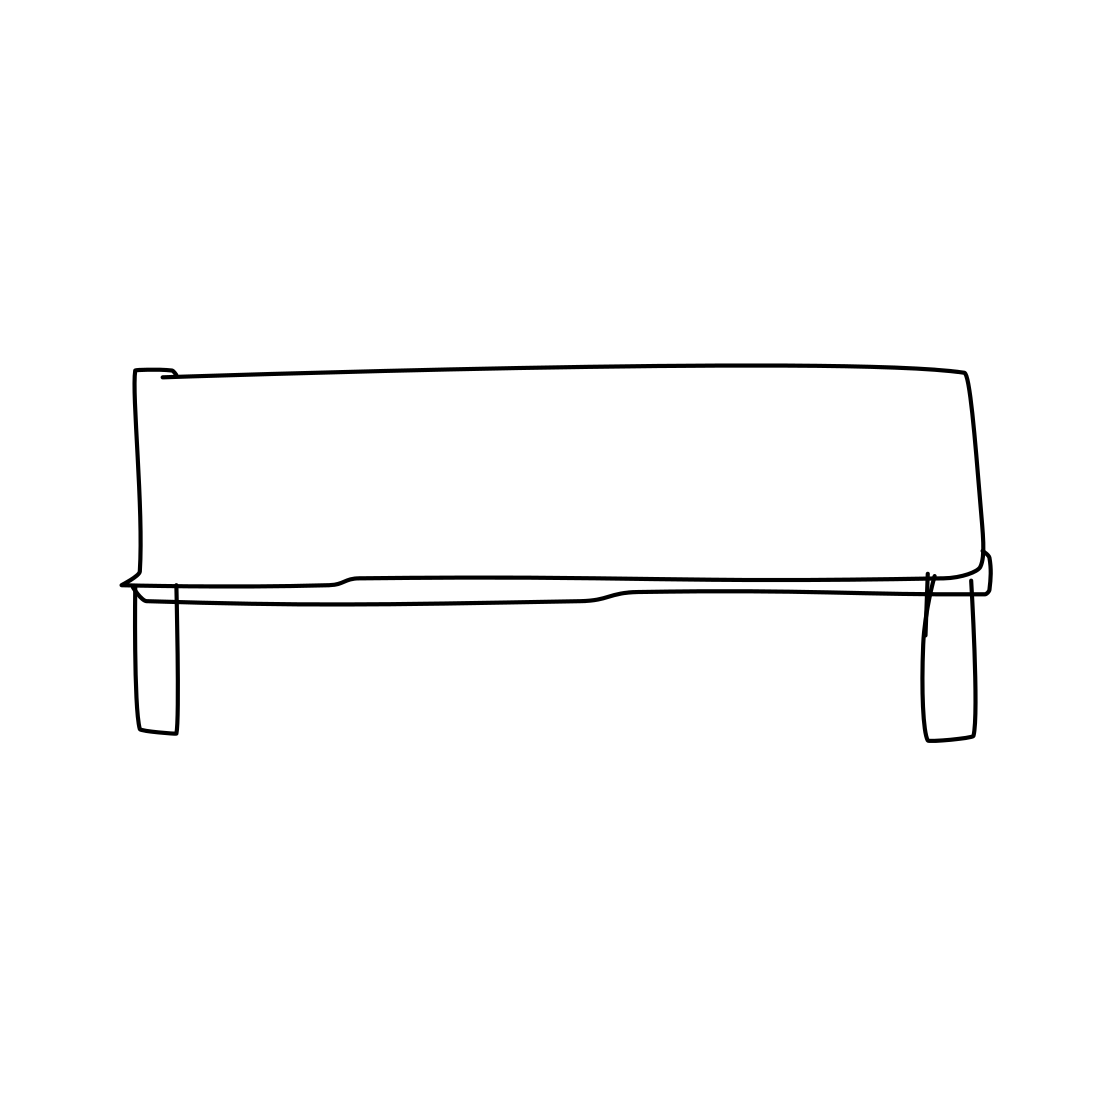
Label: bench